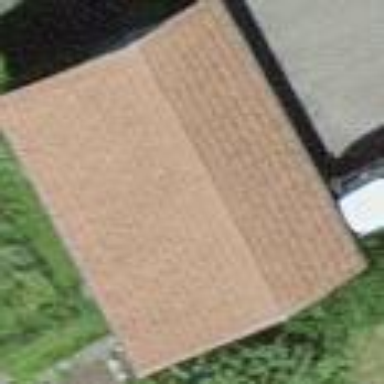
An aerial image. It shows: Garage.